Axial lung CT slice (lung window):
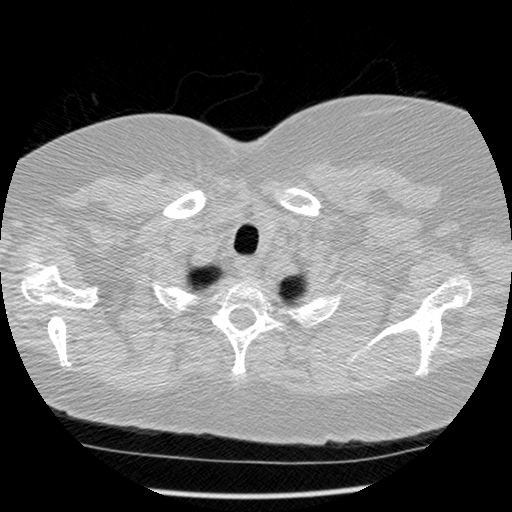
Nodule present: no